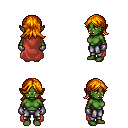
a pixel art fantasy rpg character, female body template, orc, green skin, maroon cape, metal pants, dark blonde loose hair, metal gloves, four views (front, back, left, right), 2x2 character sprite sheet, small pixel art, hard edges, no anti-aliasing